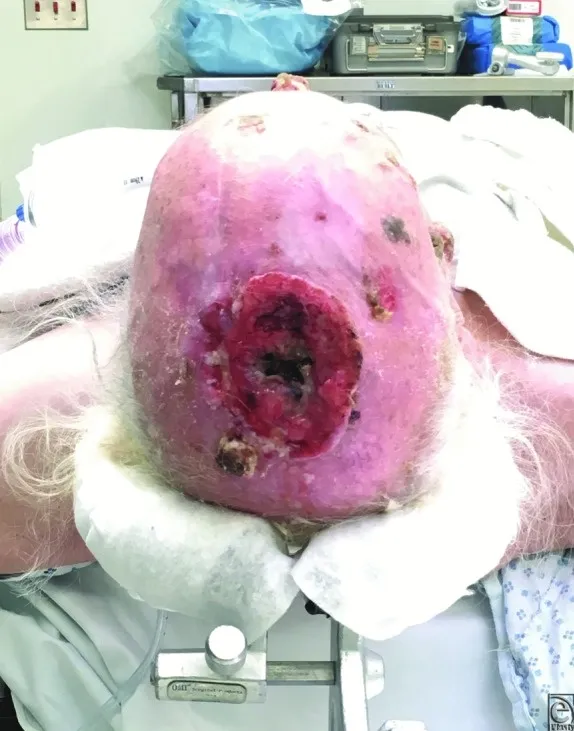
Scalp with invasion through to the calvarium/dura shown.
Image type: medical_photograph (skin_photograph)